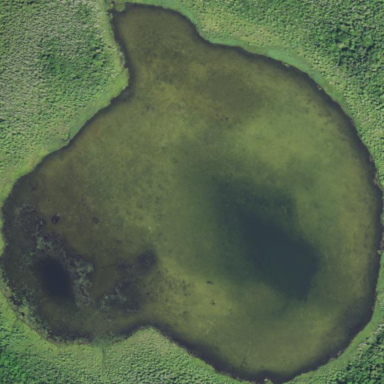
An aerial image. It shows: Beautiful lake surrounded by nature.